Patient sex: M
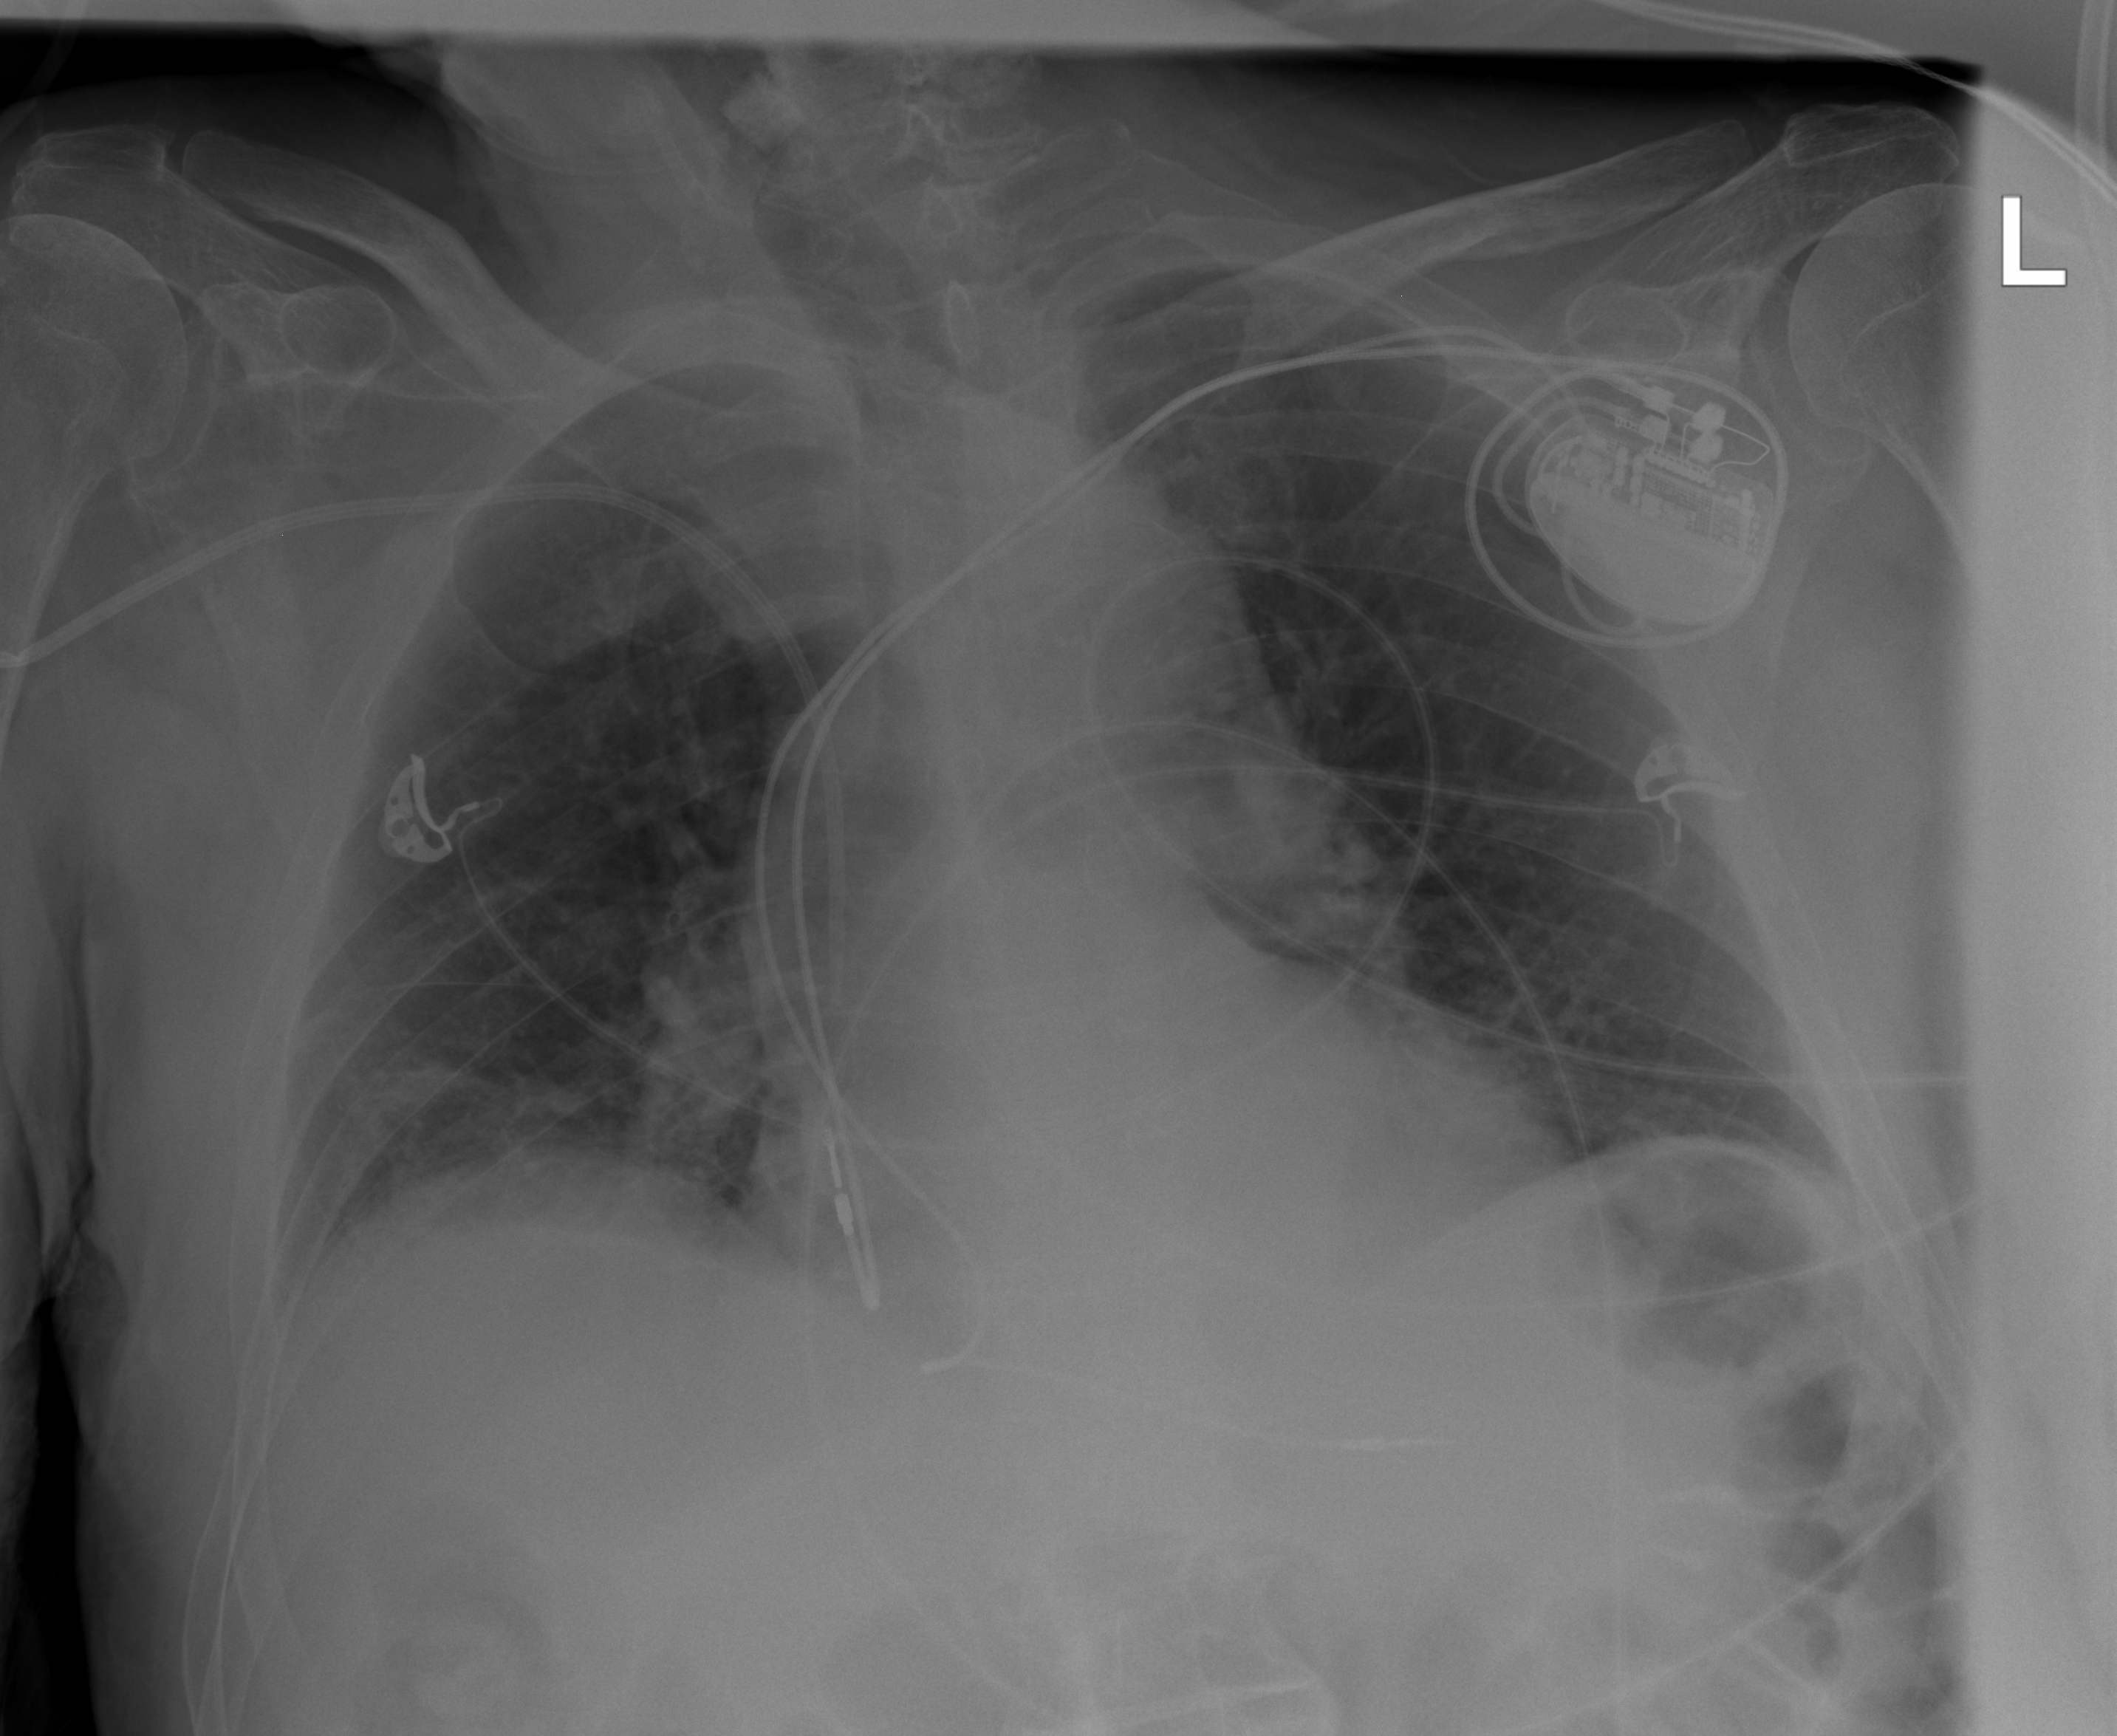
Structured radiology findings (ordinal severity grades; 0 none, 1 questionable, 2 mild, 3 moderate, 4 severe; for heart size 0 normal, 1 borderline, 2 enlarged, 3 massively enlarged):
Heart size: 0
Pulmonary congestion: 0
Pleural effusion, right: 2
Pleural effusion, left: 0
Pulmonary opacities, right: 2
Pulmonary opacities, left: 0
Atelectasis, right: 3
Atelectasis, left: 2